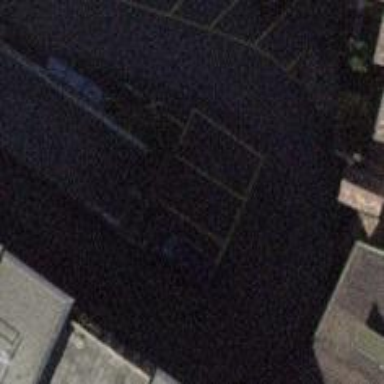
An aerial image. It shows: Parking area.